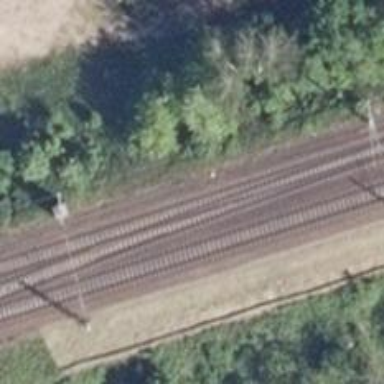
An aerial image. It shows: Railway track with contact lines for electrification.